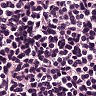
Metastatic tissue present: no